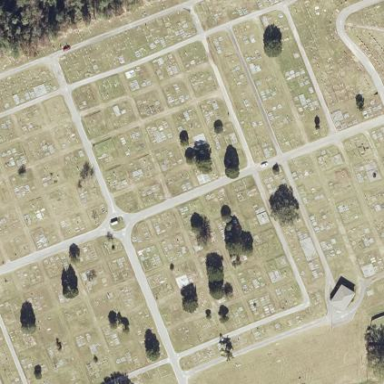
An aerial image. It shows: Cemetery.